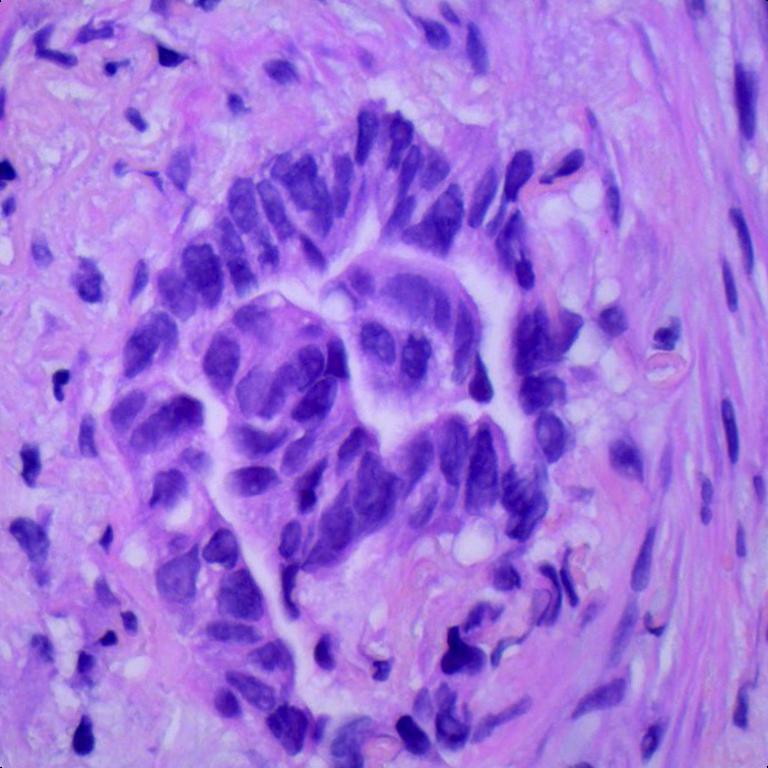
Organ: lung
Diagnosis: adenocarcinomas